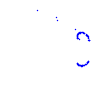
Particle: kaon